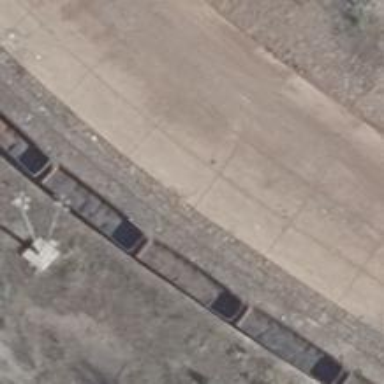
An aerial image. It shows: Rail spur service.